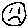
Label: smiley face